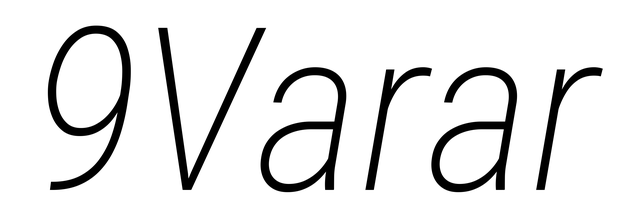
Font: Roboto-Italic_Condensed_ExtraLight_Italic